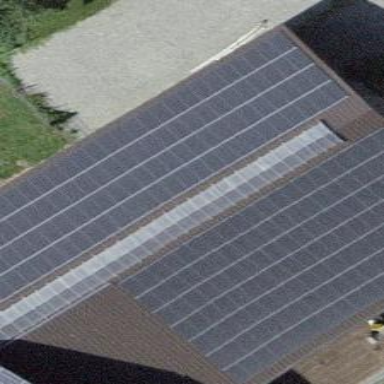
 consisting of solar photovoltaic panels."